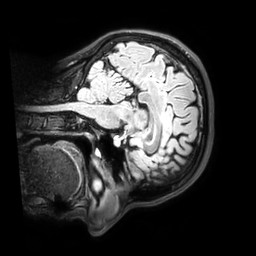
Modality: FLAIR
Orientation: sagittal
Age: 29
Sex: female
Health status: healthy
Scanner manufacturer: philips
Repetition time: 4.8 s
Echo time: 0.2812 s